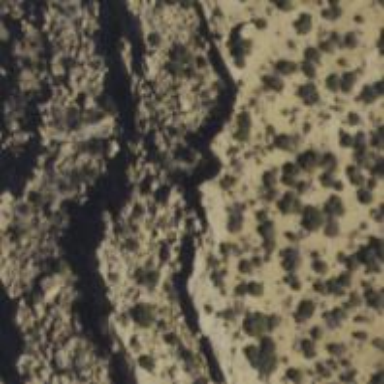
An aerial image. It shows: Natural cliff.